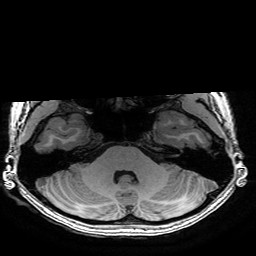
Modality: T1w
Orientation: coronal
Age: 20
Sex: female
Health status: healthy
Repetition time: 2.53 s
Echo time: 0.0034 s